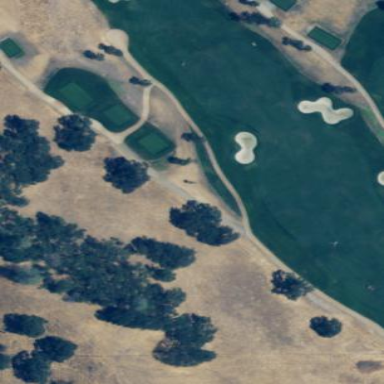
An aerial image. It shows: Grassy area designated as golf fairway.